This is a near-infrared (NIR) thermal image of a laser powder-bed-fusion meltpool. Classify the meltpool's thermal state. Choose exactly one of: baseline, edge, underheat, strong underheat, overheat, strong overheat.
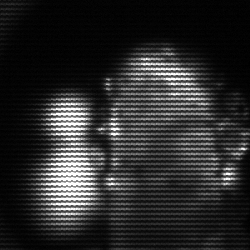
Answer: strong underheat